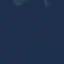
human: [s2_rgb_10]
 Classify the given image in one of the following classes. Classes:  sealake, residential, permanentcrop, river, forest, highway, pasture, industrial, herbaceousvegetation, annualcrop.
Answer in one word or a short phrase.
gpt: SeaLake